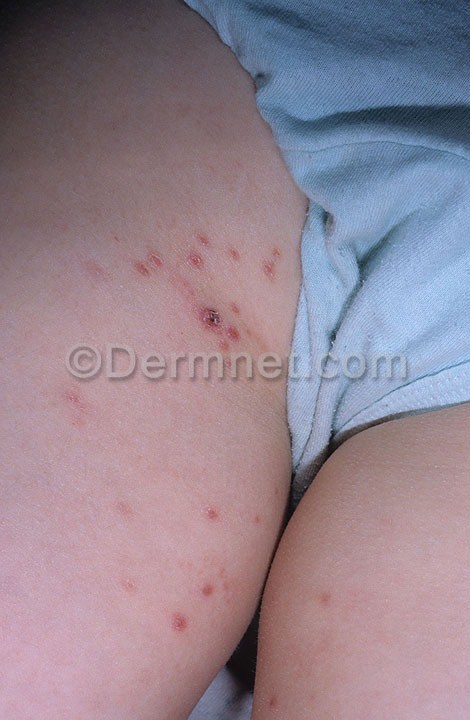
Disease: Warts Molluscum and other Viral Infections